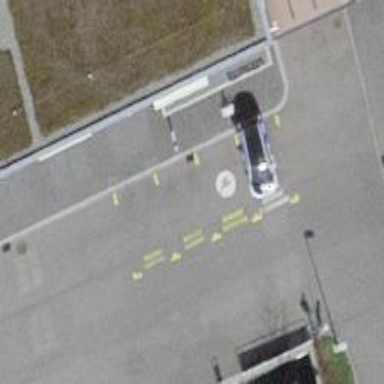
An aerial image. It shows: Car-sharing service available at this location.